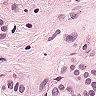
Metastatic tissue present: yes